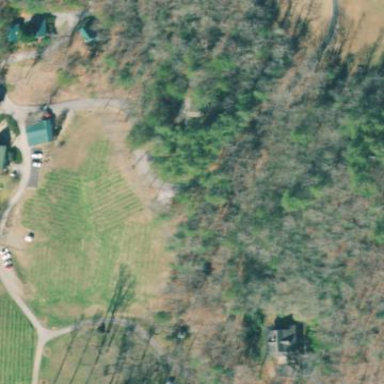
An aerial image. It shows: Resort vineyard with winery.